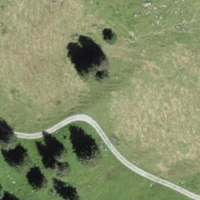
EUNIS habitat code: 23
Species observed at this site:
Bistorta vivipara
Campanula trachelium